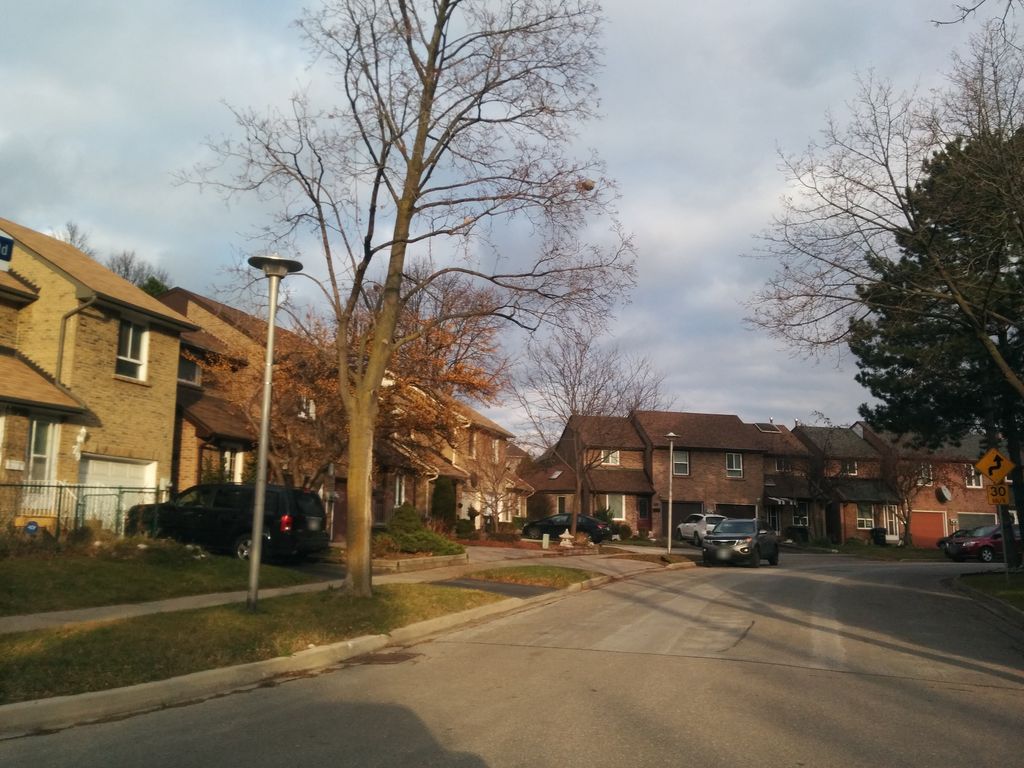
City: toronto